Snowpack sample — Buffalo Mountain, Silverthorne, Colorado, USA (1/25/25, 10:11 AM MST)
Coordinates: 39.6222, -106.1139
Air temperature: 22 °F
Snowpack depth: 110 cm
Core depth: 20 cm
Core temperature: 48.2 °F
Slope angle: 12°, slope face: 102°
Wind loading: high
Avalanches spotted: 0
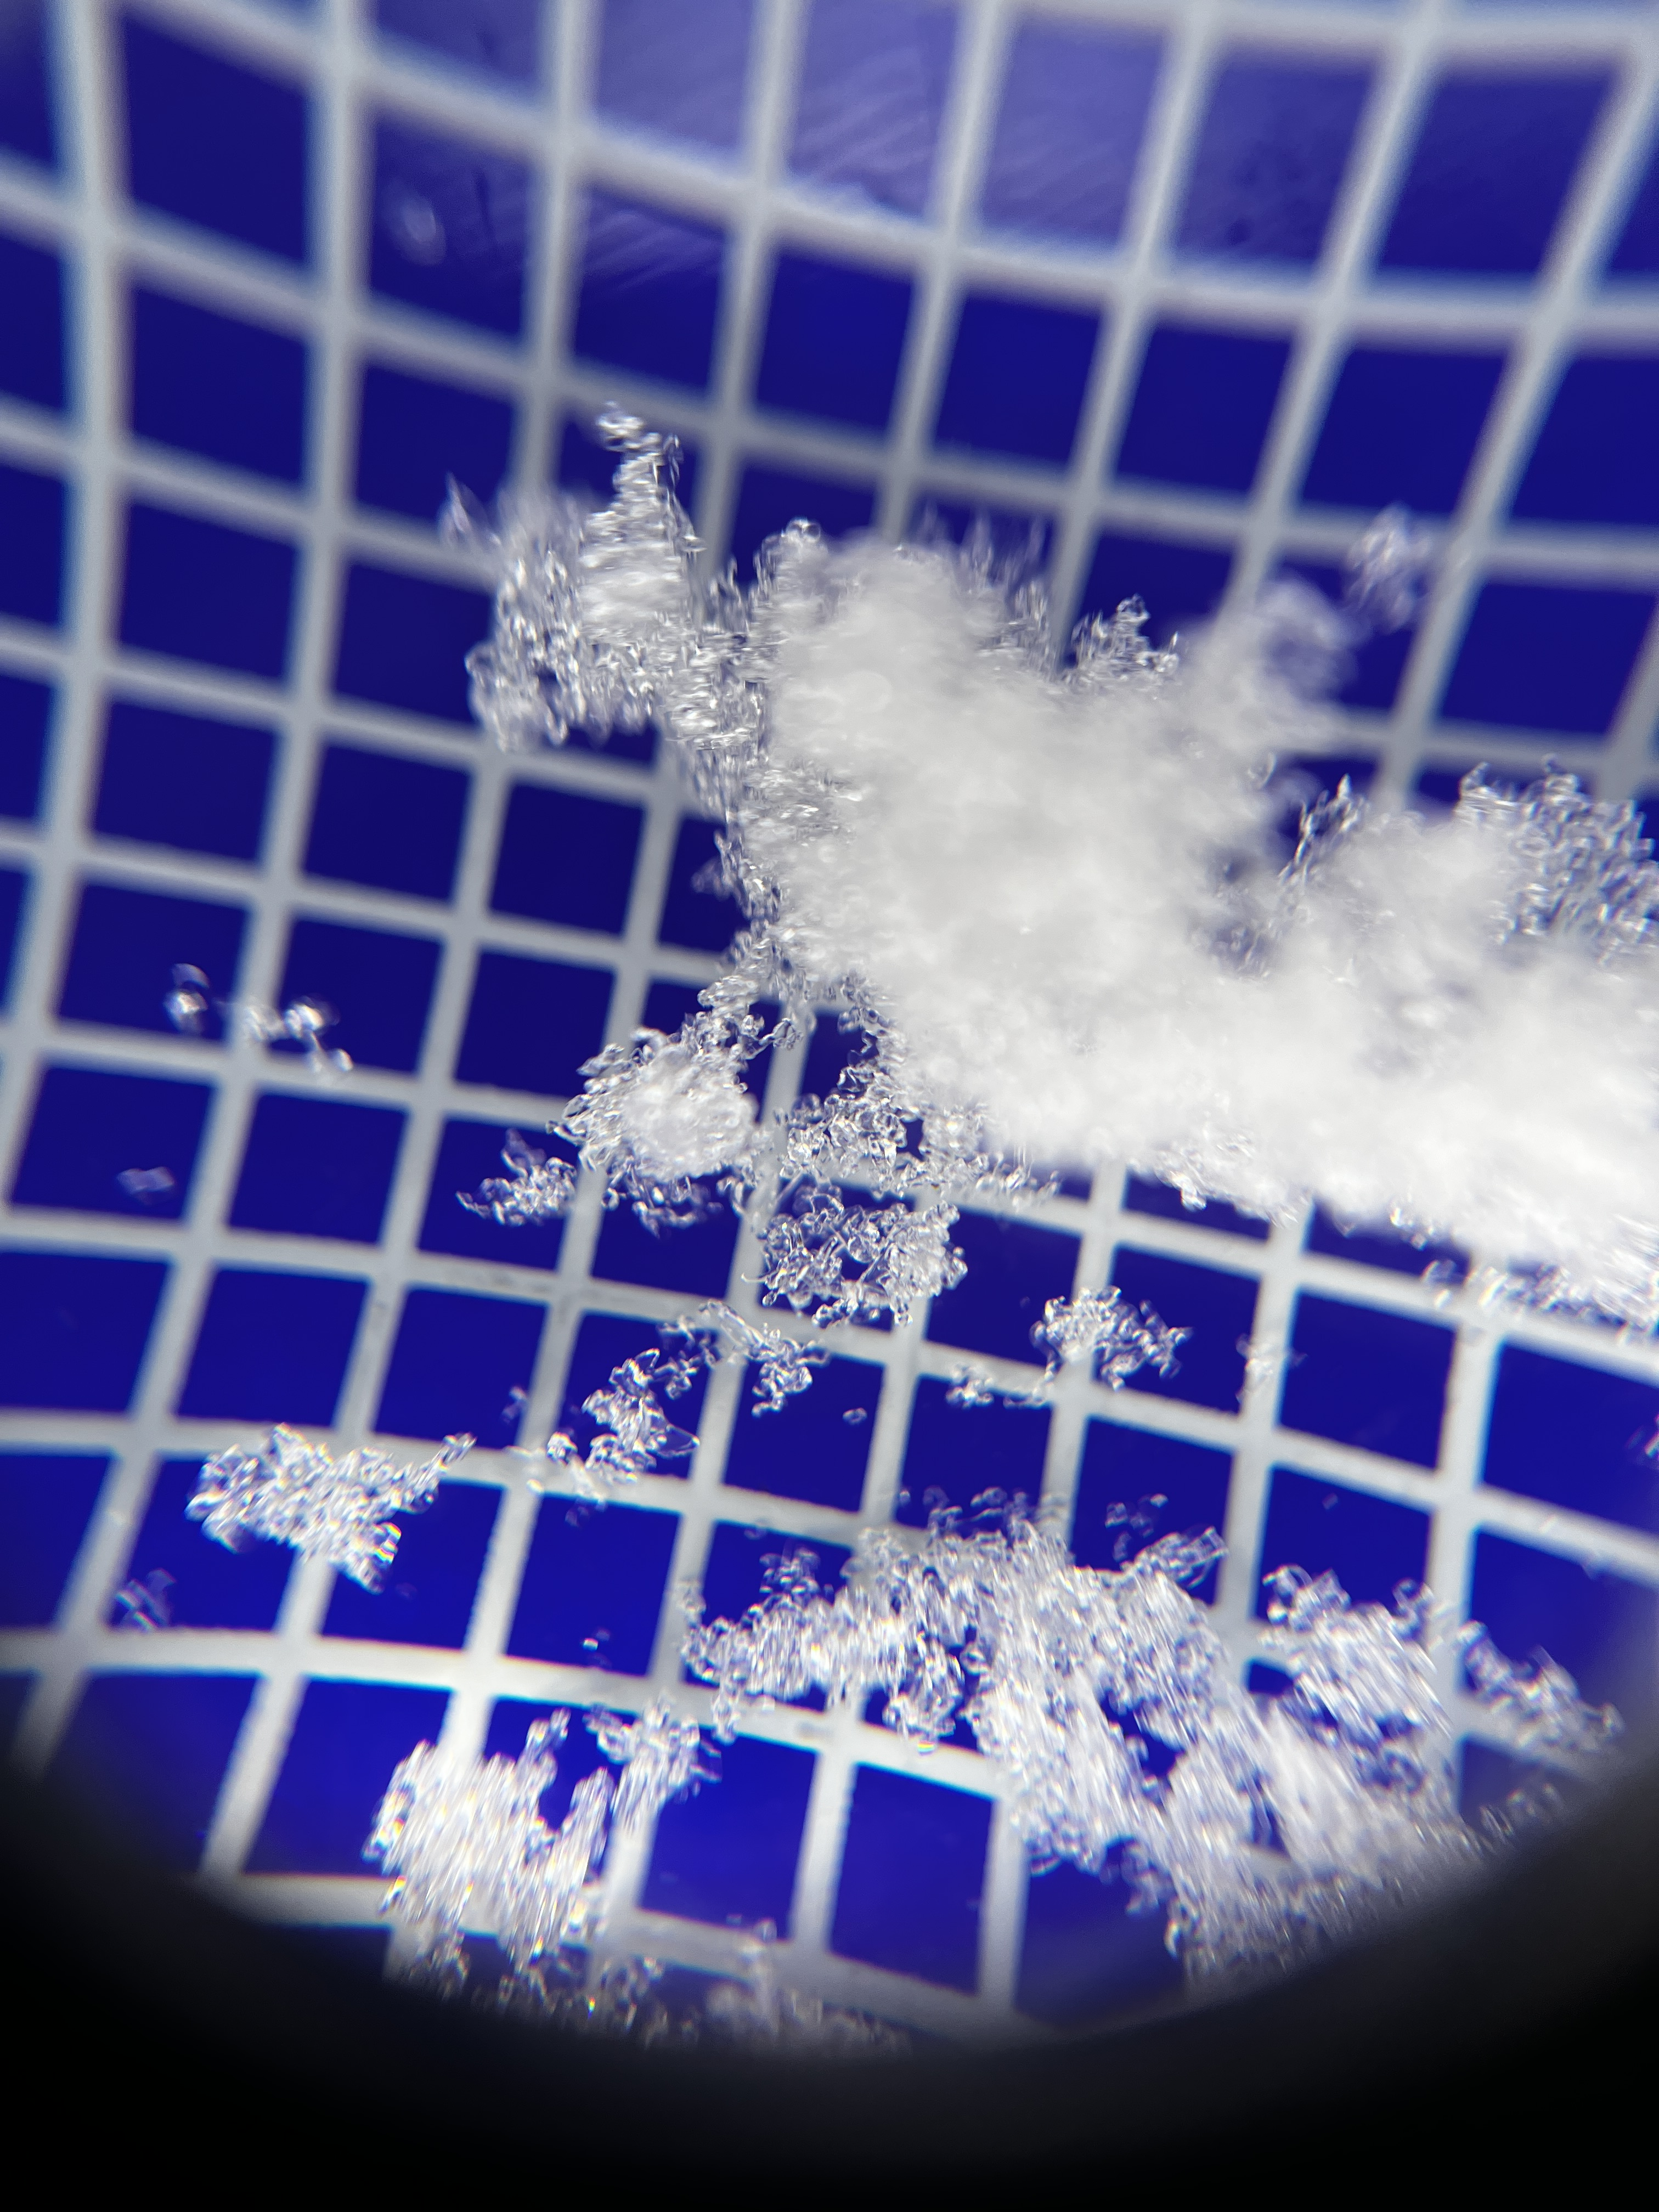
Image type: magnified_profile
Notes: No avalanches nearby, collected on the outskirts of a fire break 15 meters from the treeline, on way to Buffalo and Red Mountain